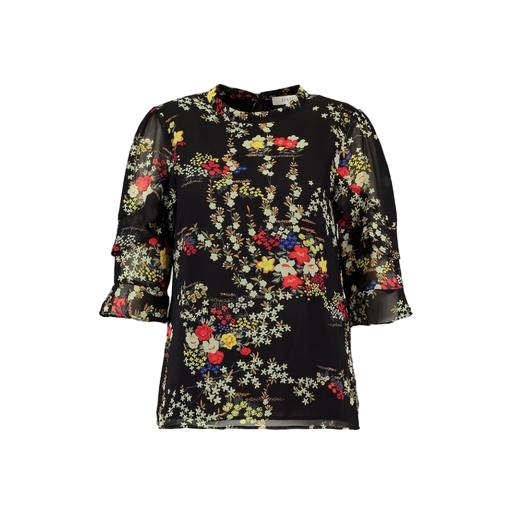
black petite printed mock-neck top only macy, multicolor floral-print t-shirt only macy, black floral-print top, white background